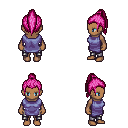
a pixel art fantasy rpg character, female body template, human, dark skin, chain tabard jacket, metal pants, pink long topknot hairstyle, four views (front, back, left, right), 2x2 character sprite sheet, small pixel art, hard edges, no anti-aliasing